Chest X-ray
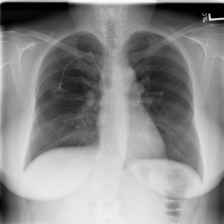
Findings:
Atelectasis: negative
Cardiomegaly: negative
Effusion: negative
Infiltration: negative
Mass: negative
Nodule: negative
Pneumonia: negative
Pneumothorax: negative
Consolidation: negative
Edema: negative
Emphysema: negative
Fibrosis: negative
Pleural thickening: negative
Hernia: negative